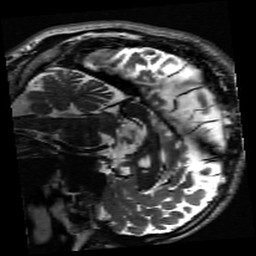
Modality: inplaneT2
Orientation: sagittal